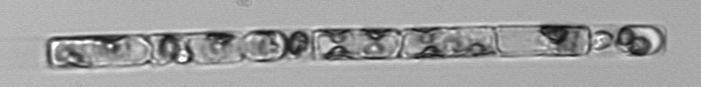
Label: Guinardia_delicatula_TAG_internal_parasite